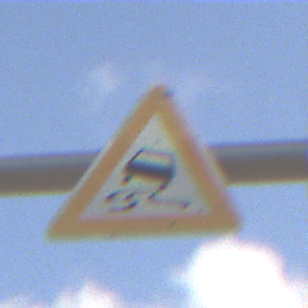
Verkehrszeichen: SchleuderOderRutschgefahr
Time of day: Midday
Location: Outdoor (RoadRail)
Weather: PartlyCloudy
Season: NotSpecified
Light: Natural